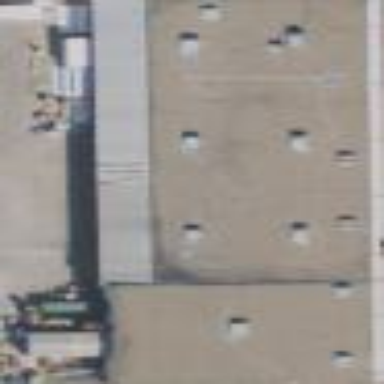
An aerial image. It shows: Industrial building.